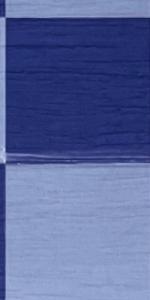
Label: Empty